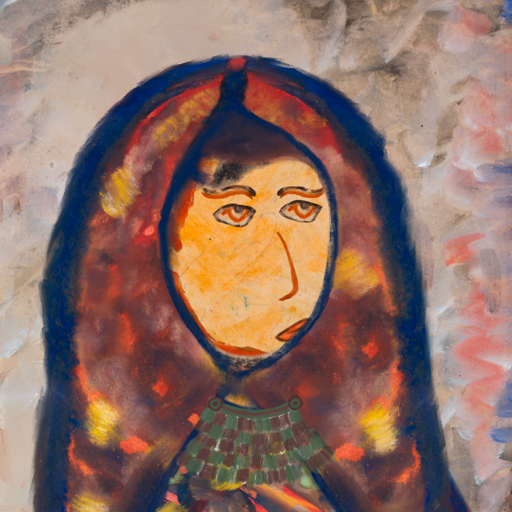
Background: Roy_Bahadur, Head And Neck Side: Experience, Face Side: Experience, Bust: Mother_And_Son_Mother, Hair Side: Childish, Head Accessory: Mother_And_Son_Mother_Scarf, Second Necklace: After_Raid, Necklace: Blank, Baby: Blank